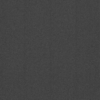
Label: dusty